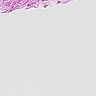
Metastatic tissue present: no